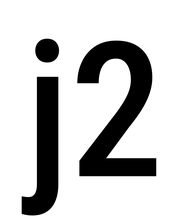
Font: Roboto_Condensed_Medium